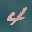
Label: 4